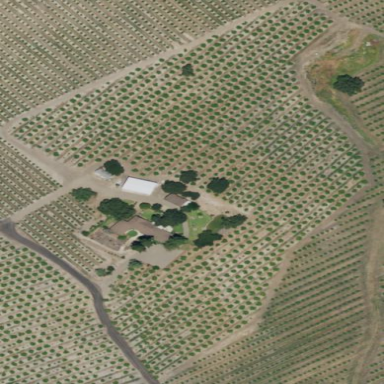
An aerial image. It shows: Orchard.